Field crop: maize
Growth stage: 2
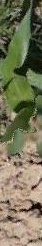
Species: maize